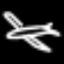
Label: airplane